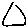
Label: triangle